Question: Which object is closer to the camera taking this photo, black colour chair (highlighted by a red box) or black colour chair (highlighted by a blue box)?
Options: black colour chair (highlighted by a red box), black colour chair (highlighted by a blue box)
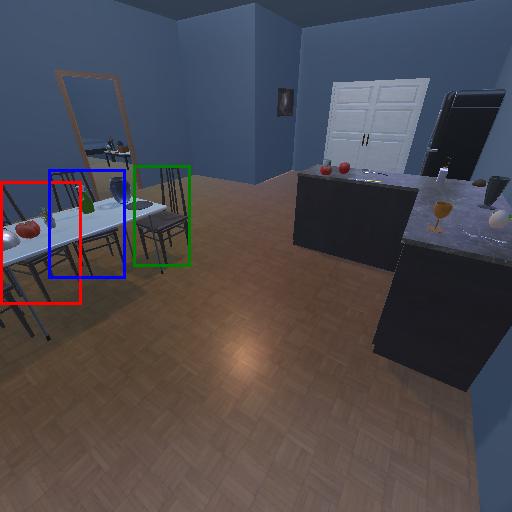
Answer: black colour chair (highlighted by a red box)